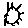
Label: sun